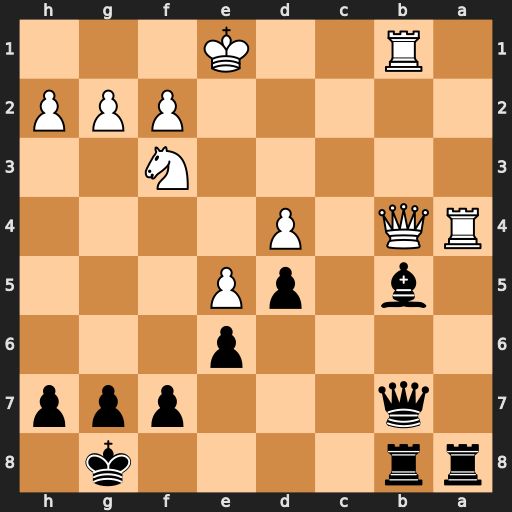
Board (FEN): rr4k1/1q3ppp/4p3/1b1pP3/RQ1P4/5N2/5PPP/1R2K3
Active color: b
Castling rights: -
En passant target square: -
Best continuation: Rxa4 Qxa4 Bxa4 Rxb7 Rxb7